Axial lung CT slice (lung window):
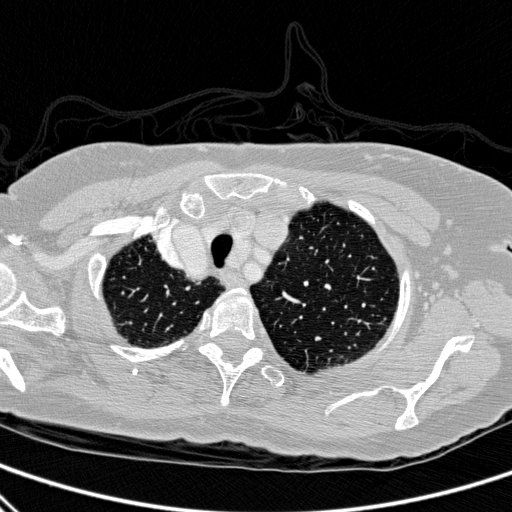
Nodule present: no